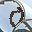
Label: 0